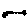
Label: hexagon